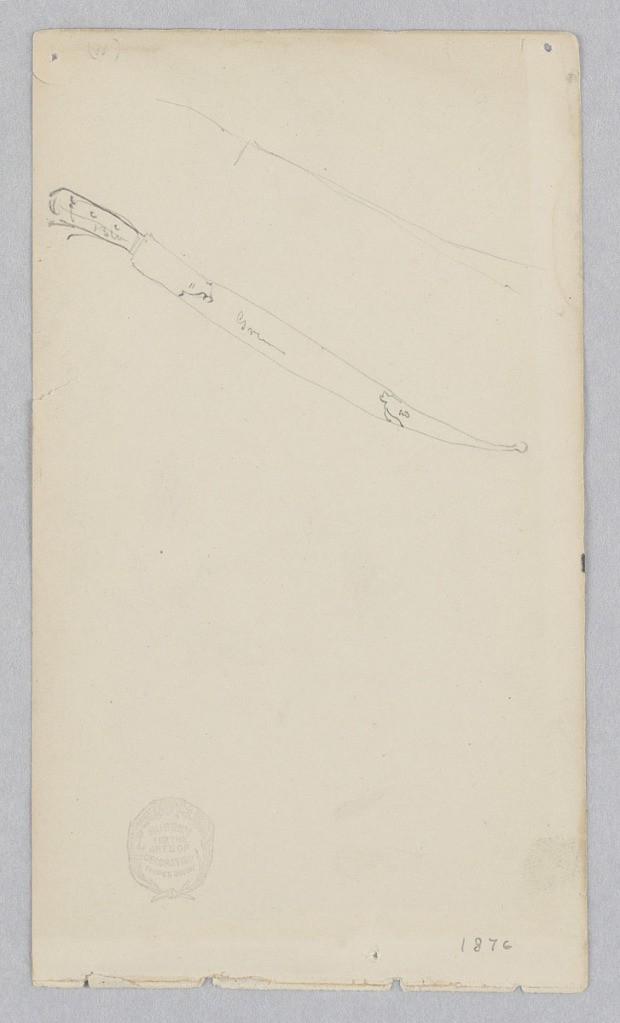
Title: Dagger
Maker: Robert Frederick Blum, American, 1857–1903
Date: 1876
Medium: Graphite on wove paper
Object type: Drawing
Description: Sketch of dagger in sheath. Above, faint outline of a second dagger.